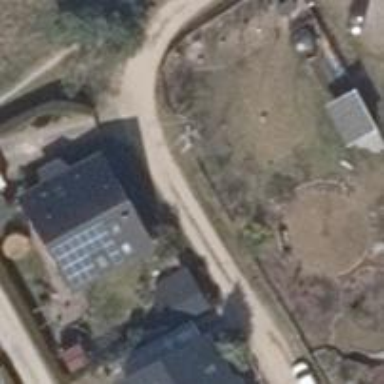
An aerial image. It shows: Residential road with dirt surface.